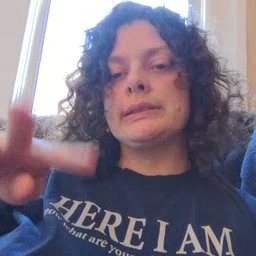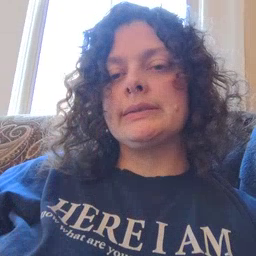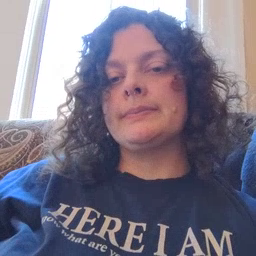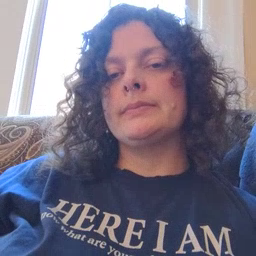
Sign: read